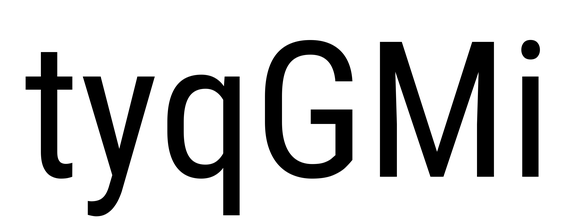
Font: Roboto_Condensed_Regular